Interaction volume radius: 10 \u00c5
Interaction volume height: 25 \u00c5
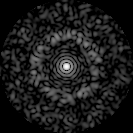
Disorder parameter: 0.8528